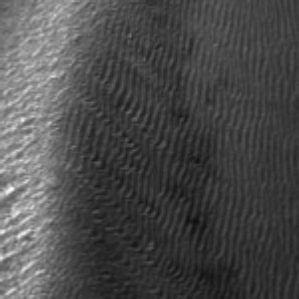
Label: frost